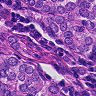
Metastatic tissue present: yes